Question: I have the following query:
'''
select
employee.last_name || ', ' || employee.first_name name,
job.title,
daystotime(time_sheet.finish_date_time - time_sheet.start_date_time) time
from
employee
inner join
employee_case on employee.employee_id = employee_case.employee
inner join
time_sheet on time_sheet.employee_case = employee_case.employee_case_id
inner join
job on employee.job = job.job_id
where
employee_case.case = 1
order by
employee.last_name;
'''
this gives the following result:

However, what i need is to be able to combine the time column for the same employee to give a total time.
The function i have created to generate the time field is:
'''
create or replace function DaysToTime(p_val in number)
return varchar2
is
l_days number;
l_hours number;
l_minutes number;
l_seconds number;
begin
l_days := p_val;
l_Hours := (l_days - trunc(l_days)) *24;
l_minutes := (l_hours - trunc(l_hours)) * 60;
l_seconds := (l_minutes - trunc(l_minutes)) * 60;
return to_char(trunc(l_days), 'fm09') ||':'||
to_char(trunc(l_hours), 'fm09') ||':'||
to_char(trunc(l_minutes), 'fm09')||':'||
to_char(trunc(l_seconds), 'fm09');
end;
'''
Thanks for any help you could possibly give me with this and just say if you need any additional info
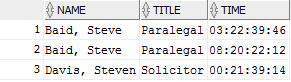
Answer: Use SUM inside your function + GROUP BY:
'''
select
employee.last_name || ', ' || employee.first_name name,
job.title,
daystotime(sum(time_sheet.finish_date_time - time_sheet.start_date_time)) time
from
employee
inner join
employee_case on employee.employee_id = employee_case.employee
inner join
time_sheet on time_sheet.employee_case = employee_case.employee_case_id
inner join
job on employee.job = job.job_id
where
employee_case.case = 1
group by employee.last_name, employee.first_name,
job.title
order by
employee.last_name;
'''
P.S. There is an INTERVAL type in Oracle (maybe you don't need your own function):
'''
select numtodsinterval(d2 - d1, 'day') from
(select to_date('02 12:44:01', 'DDHH24:MI:SS') d1,
to_date('03 12:44:05', 'DDHH24:MI:SS') d2
from dual)
'''